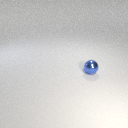
small blue metal sphere